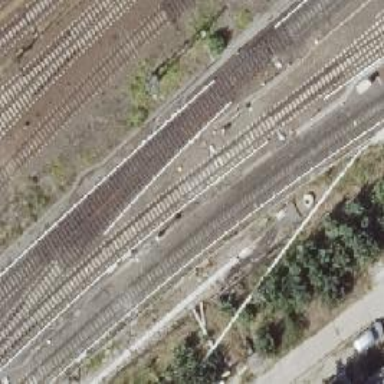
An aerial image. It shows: Railway signal.